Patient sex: F
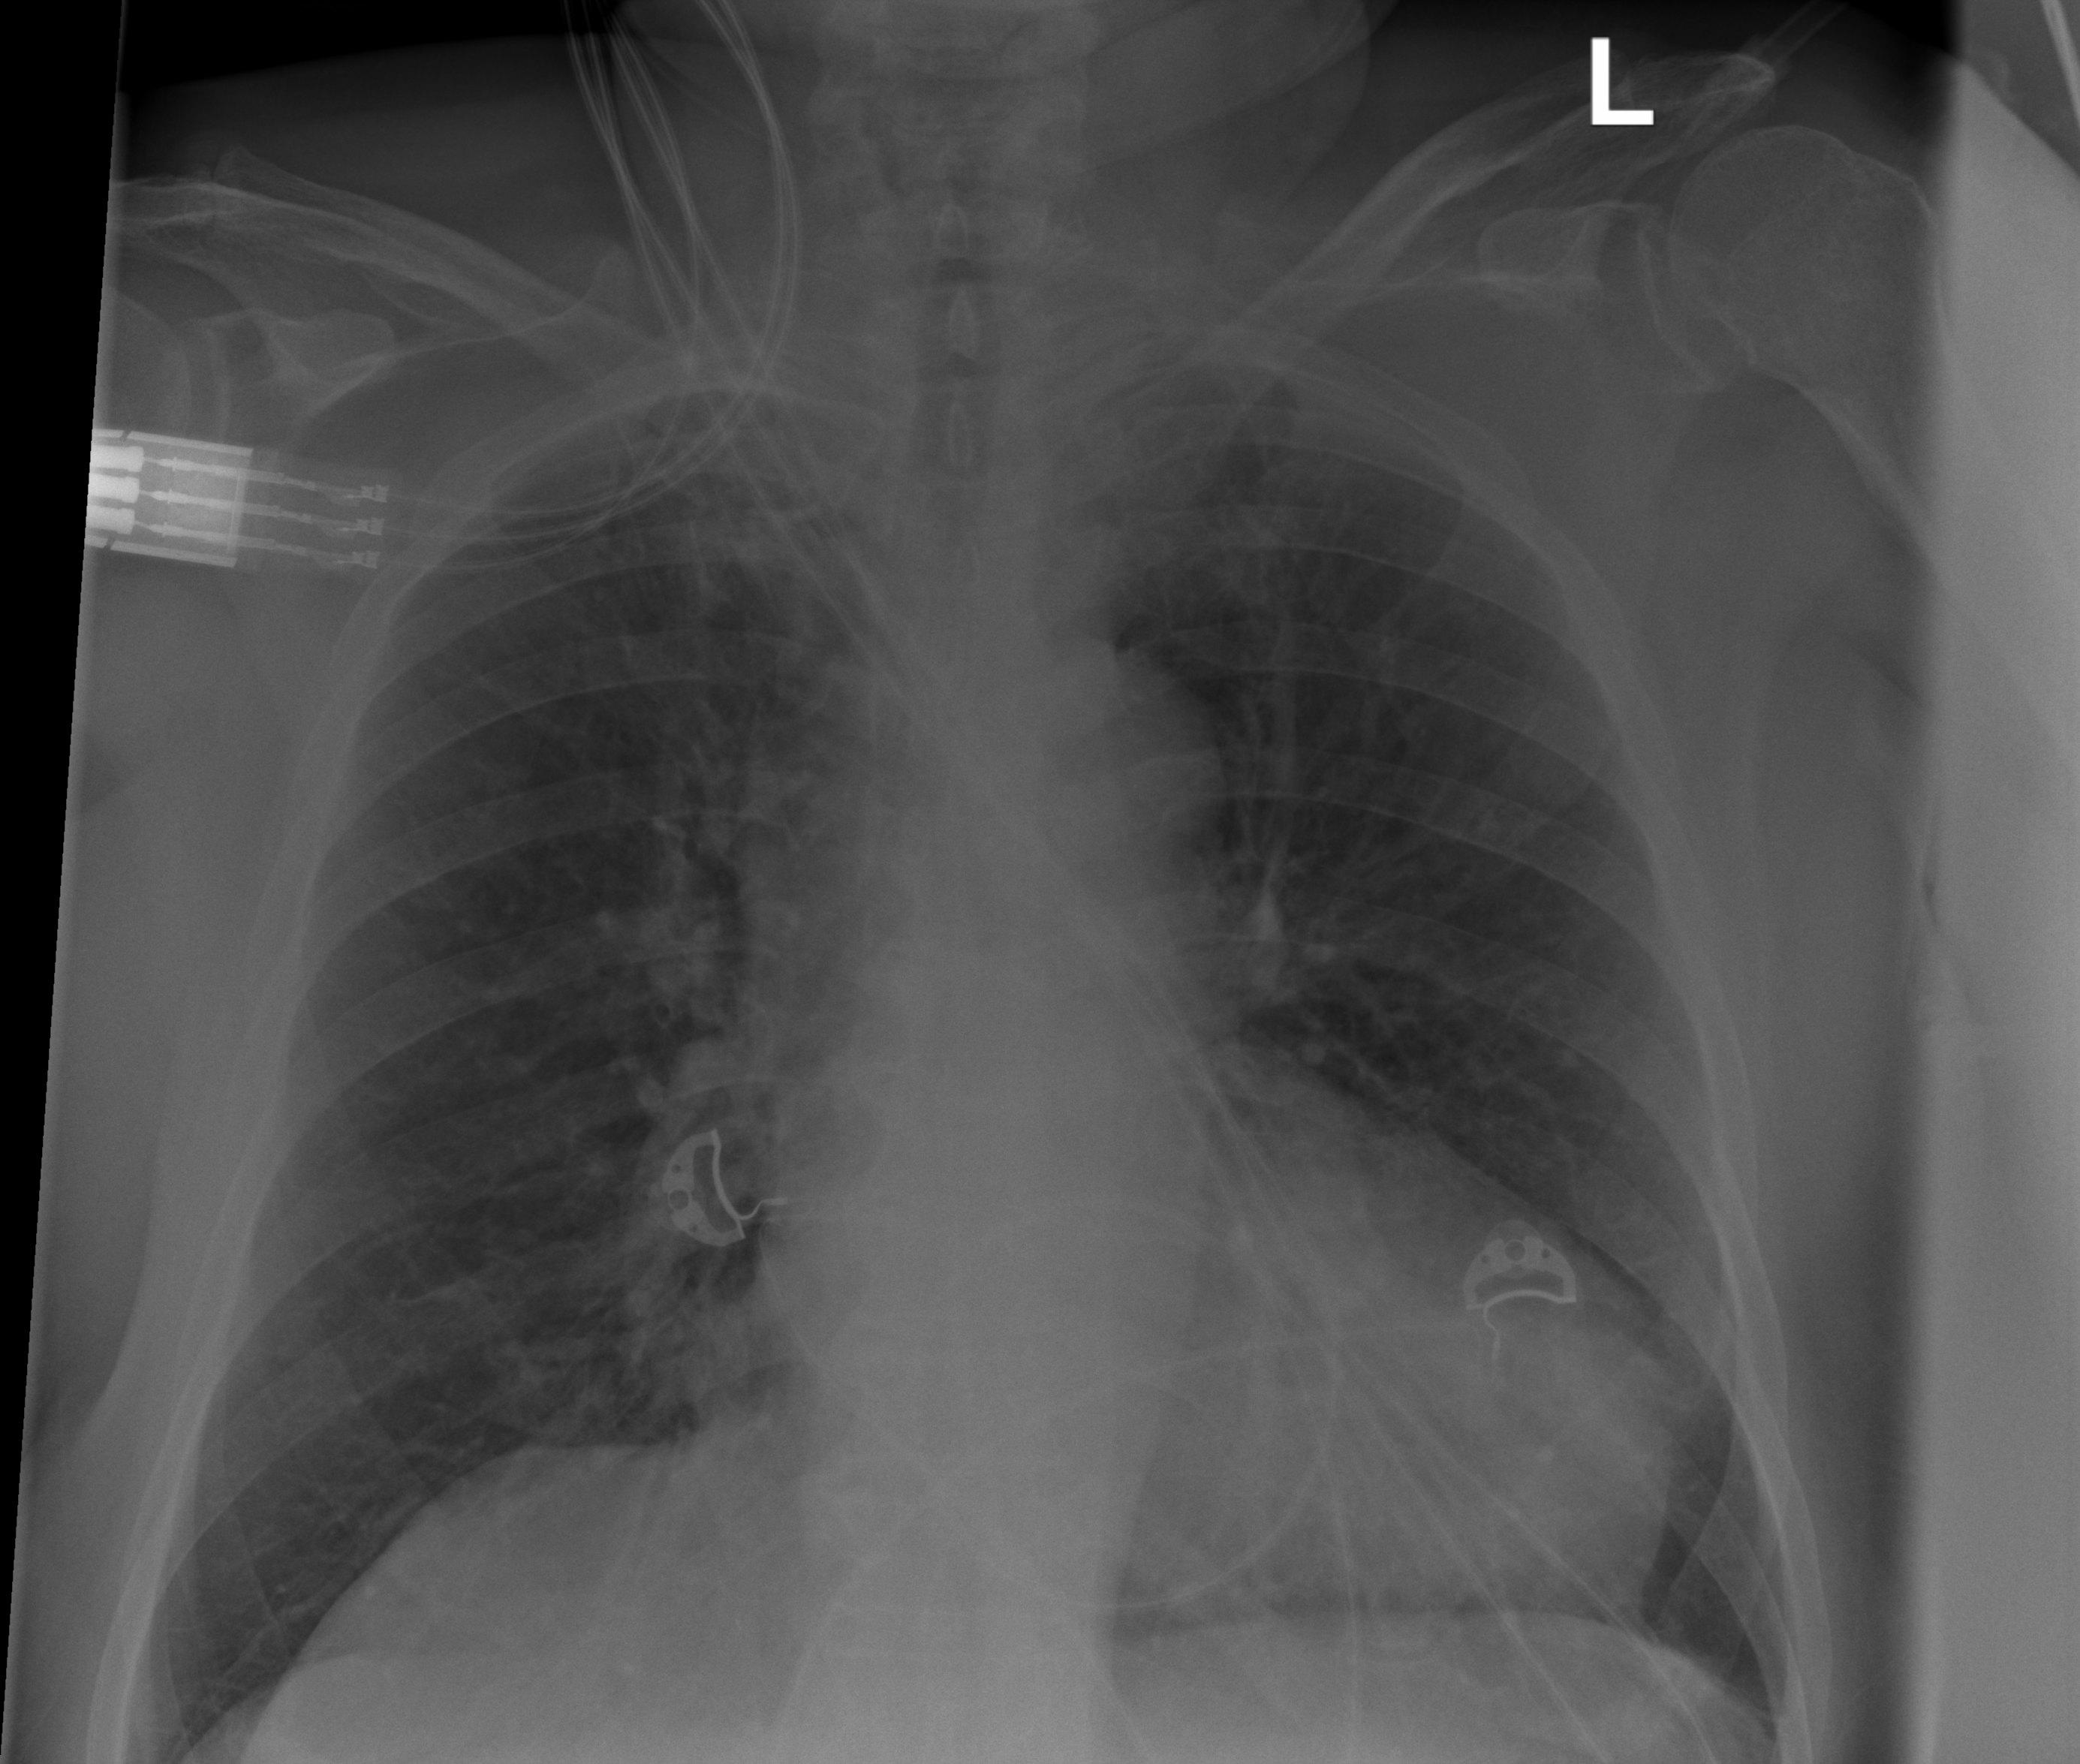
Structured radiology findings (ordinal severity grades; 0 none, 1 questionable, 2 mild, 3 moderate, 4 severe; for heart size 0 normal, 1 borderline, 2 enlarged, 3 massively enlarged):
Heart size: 2
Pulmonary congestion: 1
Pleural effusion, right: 0
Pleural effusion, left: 0
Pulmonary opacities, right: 0
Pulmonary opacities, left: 0
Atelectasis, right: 0
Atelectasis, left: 0